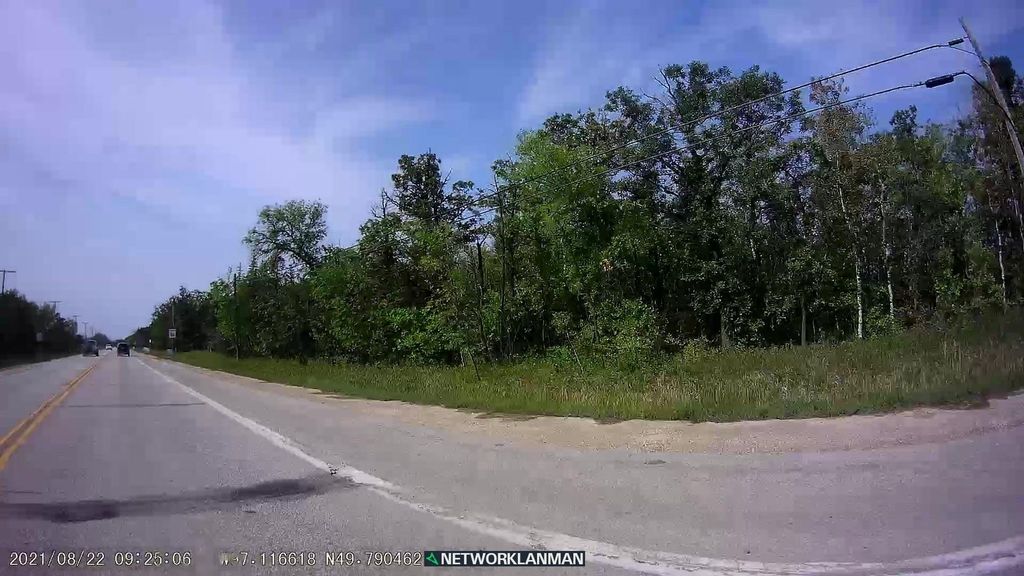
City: winnipeg